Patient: sex M, age 29
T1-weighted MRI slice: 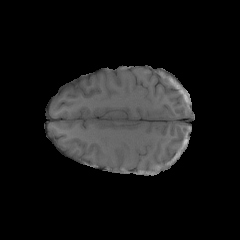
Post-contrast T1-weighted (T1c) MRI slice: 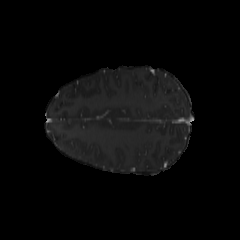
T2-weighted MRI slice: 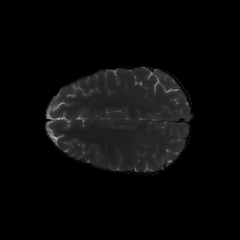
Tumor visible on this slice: no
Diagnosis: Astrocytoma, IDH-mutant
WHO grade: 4